Question: I'm using 'v-combobox' to view a list of 'v-chip' and it looks like this:

I want to add a line break between each chips.
Here is my code:
'''
<v-combobox
:append-icon="false"
style="
padding-right: 30px !important;
padding-left: 30px !important;
"
:search-input.sync="search"
v-model="chips"
:items="items"
chips
clearable
color="#0D47A1"
label="Your actions..."
multiple
readonly="true" :key="chips.name">
<template
v-slot:selection="{ attrs, item, select, selectedSetups }"
style="font-size: 14px; font-family: 'Segoe UI Emoji'">
<v-chip
class="list-group-item"
v-bind="attrs"
:input-value="selectedSetups"
color
label
close
@click="select"
@click:close="RemoveRequirement(item)"
outlined>
<span>{{ item.category }}</span>&nbsp;
<v-divider
class="mx-4"
color="black"
inset
vertical
v-show="item.value.toString() != ''"></v-divider>
<span>{{ item.value.toString() }}</span>
</v-chip>
</template>
</v-combobox>
'''
Any idea on how to achieve that please?
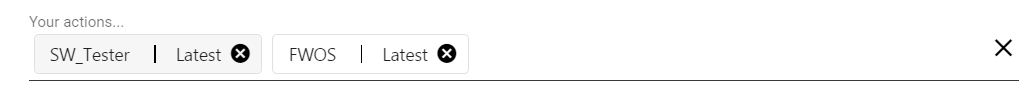
Answer: I found a way to do this using css, but this also shifts the dropdown down with every selection. That is probably not desired. Try it out and see for yourself:
'''
div[role=combobox] .v-select__slot .v-select__selections {
display: flex;
flex-direction: column;
align-items: flex-start;
}
'''